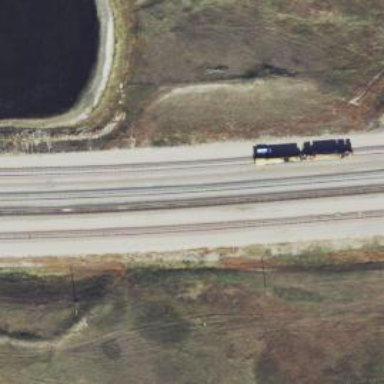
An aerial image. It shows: Railway siding for service.